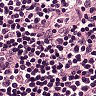
Metastatic tissue present: no